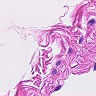
Metastatic tissue present: no